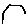
Label: hexagon